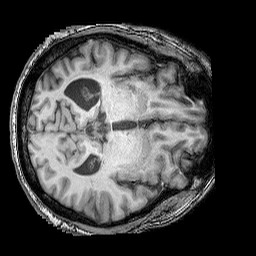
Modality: T1w
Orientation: axial
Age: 41
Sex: male
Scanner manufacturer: siemens
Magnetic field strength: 3 T
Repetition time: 2.25 s
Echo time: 0.00411 s